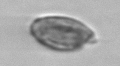
Label: Katodinium_or_Torodinium